Field crop: tomato
Growth stage: 2
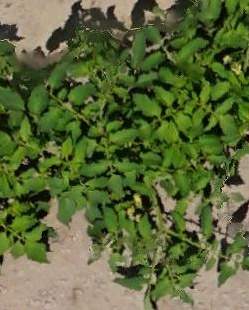
Species: tomato